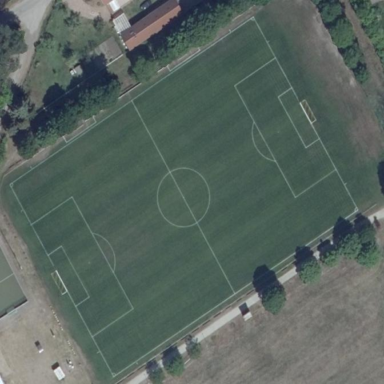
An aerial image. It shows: Soccer pitch for leisureland activities.